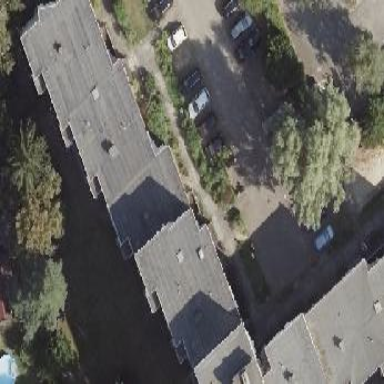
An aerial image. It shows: Building part with flat roof.